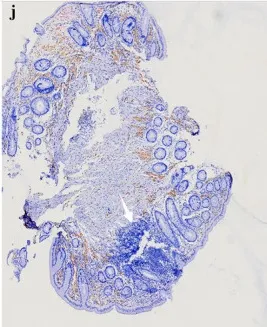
(h-k) Microscopic images showing (white arrow) inflammatory cell infiltration in the mucosa lamina propria and mucosa intramuscular, more foam phagocyte, focal lymphocyte aggregation, small-vessel proliferation, and surrounding collagen-like deposition. Pathological immunohistochemical staining.
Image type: pathology (immunostaining)